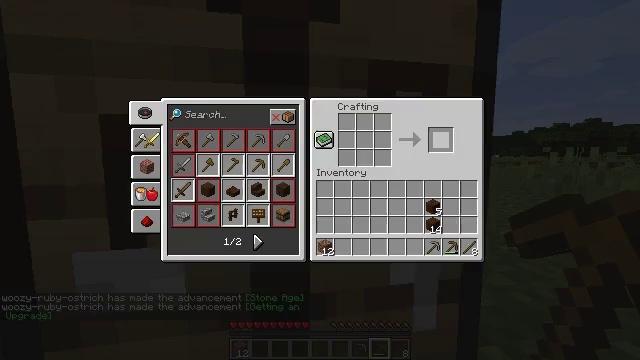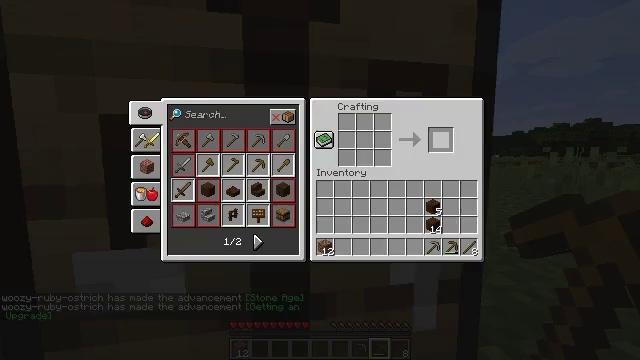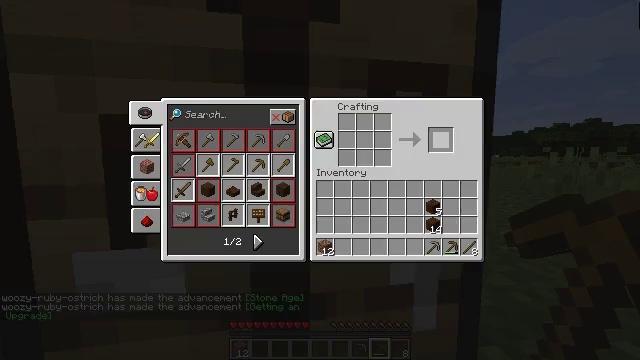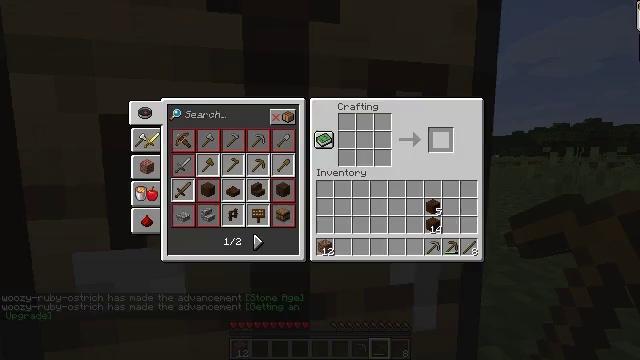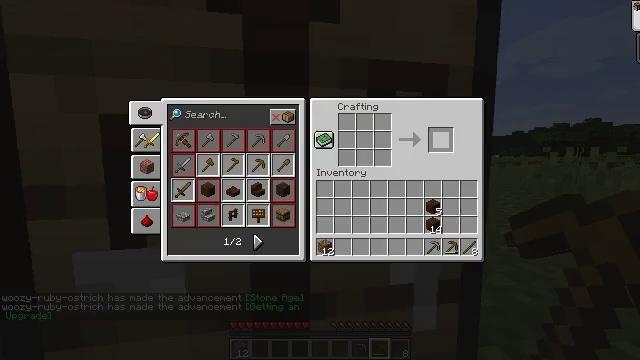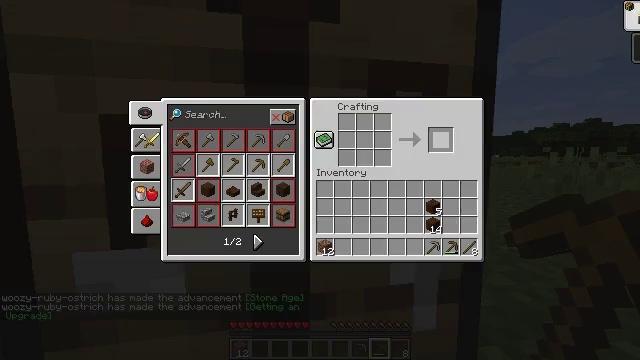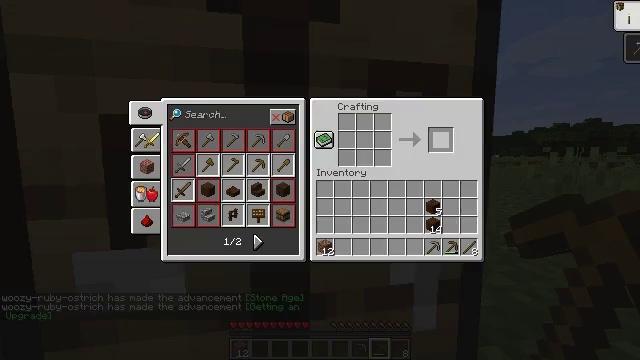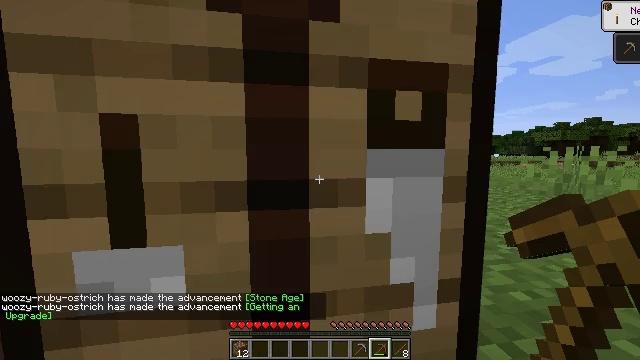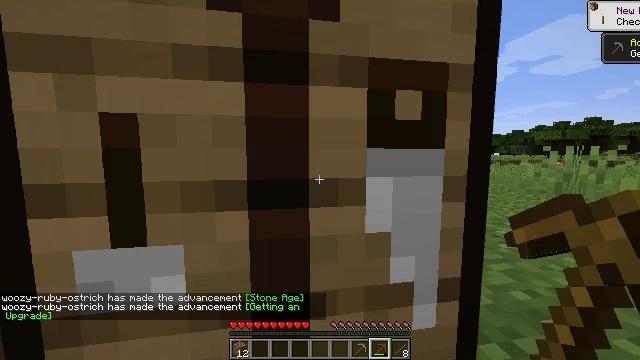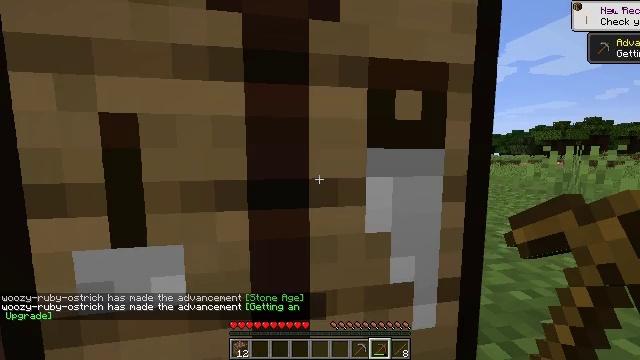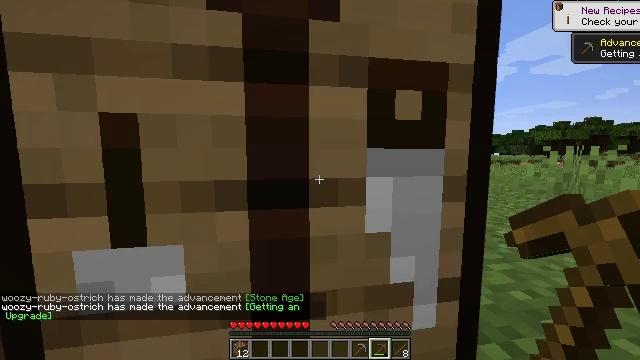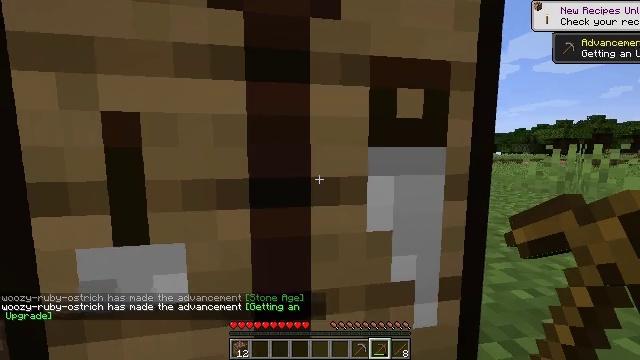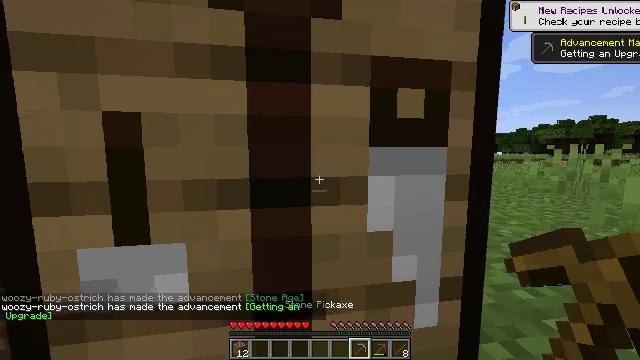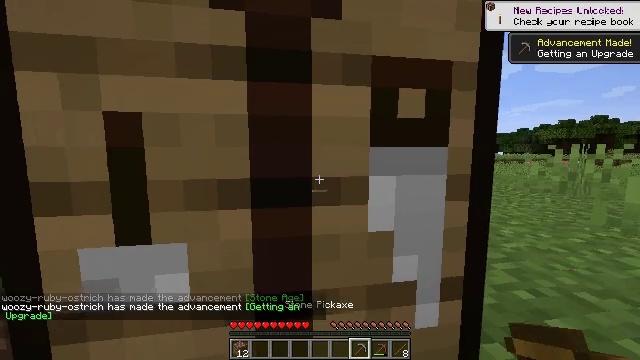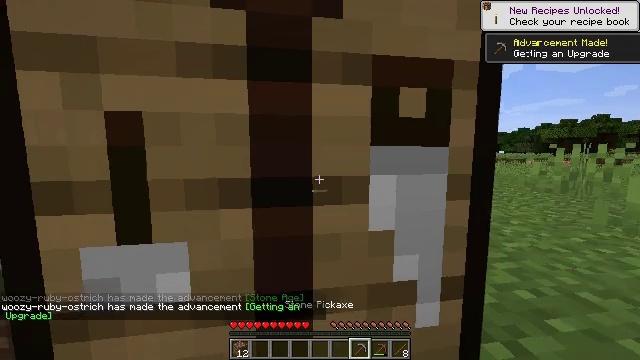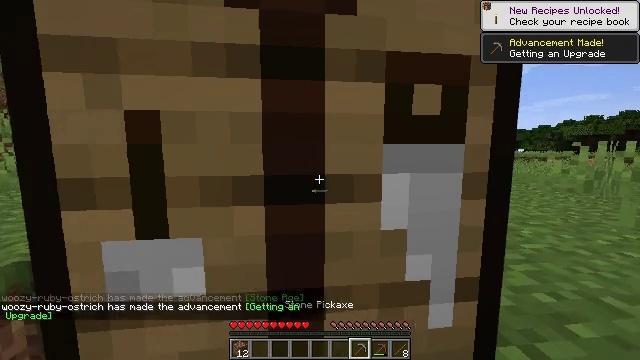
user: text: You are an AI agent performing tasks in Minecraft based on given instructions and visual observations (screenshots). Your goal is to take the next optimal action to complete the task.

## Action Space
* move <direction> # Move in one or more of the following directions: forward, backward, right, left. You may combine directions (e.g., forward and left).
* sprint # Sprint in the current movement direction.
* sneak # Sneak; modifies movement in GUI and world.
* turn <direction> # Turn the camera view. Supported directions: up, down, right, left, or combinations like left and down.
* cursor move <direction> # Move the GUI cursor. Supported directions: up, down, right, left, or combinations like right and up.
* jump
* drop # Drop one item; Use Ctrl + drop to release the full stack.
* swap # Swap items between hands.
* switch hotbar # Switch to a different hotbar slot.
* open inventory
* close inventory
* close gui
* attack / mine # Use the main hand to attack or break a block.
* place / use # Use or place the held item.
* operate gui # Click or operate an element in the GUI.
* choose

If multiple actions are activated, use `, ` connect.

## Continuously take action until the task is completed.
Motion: motion action
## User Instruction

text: Left click on the crafting table
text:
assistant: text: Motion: sneak, open gui
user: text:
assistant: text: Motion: sneak
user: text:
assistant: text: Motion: sneak
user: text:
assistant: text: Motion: no_op
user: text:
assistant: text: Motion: no_op
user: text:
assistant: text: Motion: no_op
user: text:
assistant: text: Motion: no_op
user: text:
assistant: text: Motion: close gui
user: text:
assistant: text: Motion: no_op
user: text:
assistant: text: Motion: no_op
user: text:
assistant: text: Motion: no_op
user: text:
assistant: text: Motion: no_op
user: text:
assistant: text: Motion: no_op
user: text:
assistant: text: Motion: no_op
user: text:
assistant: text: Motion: turn left
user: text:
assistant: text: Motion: turn left
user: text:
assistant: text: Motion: turn left
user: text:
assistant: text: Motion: no_op
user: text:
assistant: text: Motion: no_op
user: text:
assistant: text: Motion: attack / mine
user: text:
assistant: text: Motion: attack / mine
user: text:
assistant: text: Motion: attack / mine
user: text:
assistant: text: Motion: attack / mine
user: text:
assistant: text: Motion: turn left, attack / mine
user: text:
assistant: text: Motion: turn left, attack / mine
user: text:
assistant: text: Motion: turn left, attack / mine
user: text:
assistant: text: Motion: attack / mine
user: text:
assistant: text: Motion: attack / mine
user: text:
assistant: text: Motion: attack / mine
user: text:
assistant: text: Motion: attack / mine